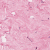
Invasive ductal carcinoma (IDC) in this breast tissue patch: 0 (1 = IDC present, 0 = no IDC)